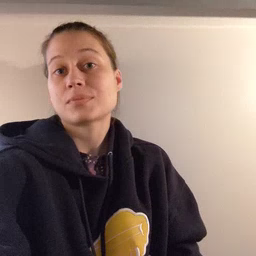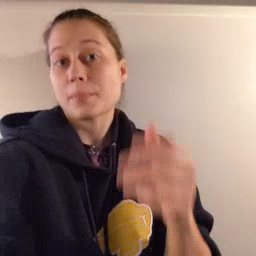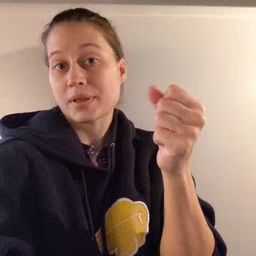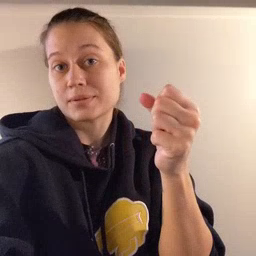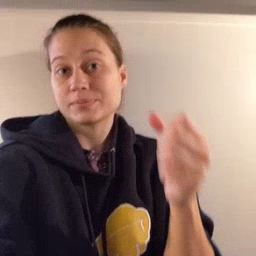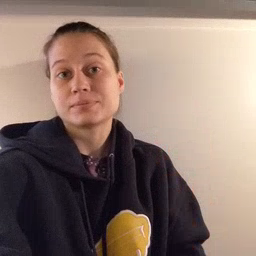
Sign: milk